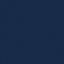
Land use / land cover class: SeaLake